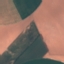
Land use / land cover class: AnnualCrop